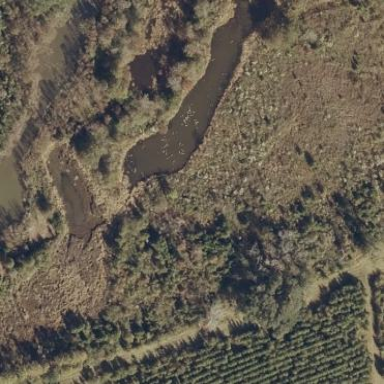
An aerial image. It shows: Wetland area characterized by wet meadow.